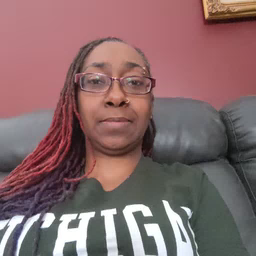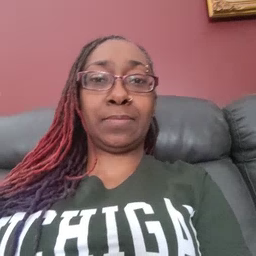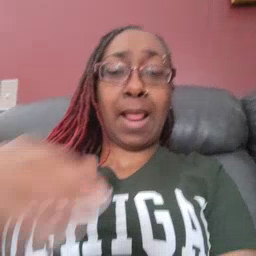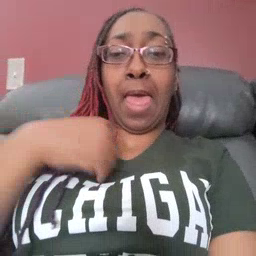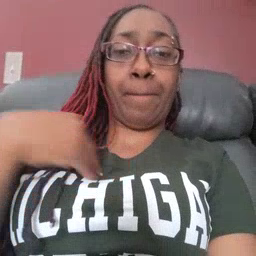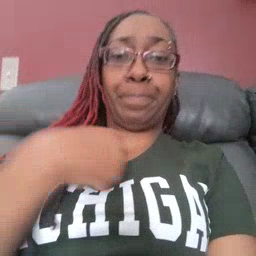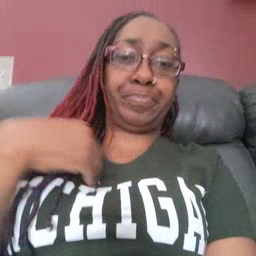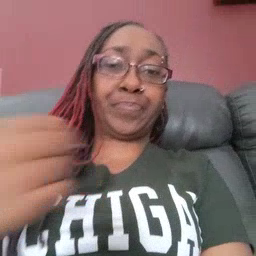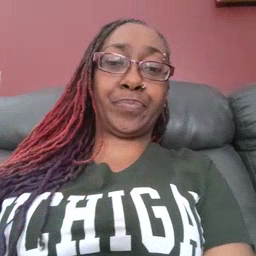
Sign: animal